Field crop: maize
Growth stage: 2
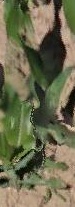
Species: maize